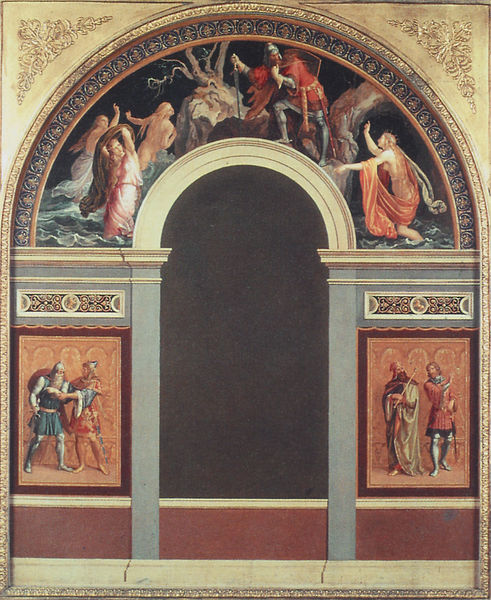
Titel: Entwurf für die dem Eingang gegenüberliegende Wand des ersten Nibelungensaales (“Saal der Helden”) im Königsbau der Münchner Residenz
Künstler: Julius Schnorr von Carolsfeld
Institution: Karlsruhe, Staatliche Kunsthalle
Schlagwörter: baum, blau, felsen, wasser, frauen, grau, männer, schwarz, rot, malerei, muster, ornament, baumstamm, gold, höhle, engel, wellen, bogen, stab, rundbogen, soldaten, eingang, torbogen, wurzel, schwert, soldat, helm, sims, fresko, baumstumpf, rettung, tympanon, typanon